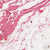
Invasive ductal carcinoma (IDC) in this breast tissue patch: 0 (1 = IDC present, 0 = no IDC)